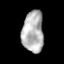
Tissue: lung
Cell type: Epithelial cells
Senescence score: 0.2145
Nuclear area (px): 871
Mean DAPI intensity: 178.302